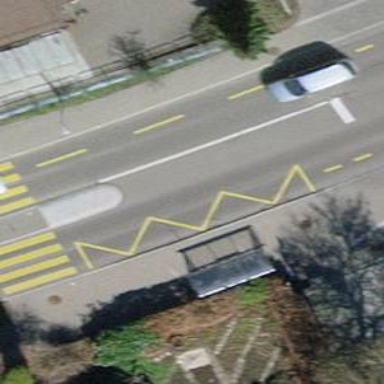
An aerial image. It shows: Primary highway with asphalt surface. It includes separate cycle lane and sidewalks on both sides.